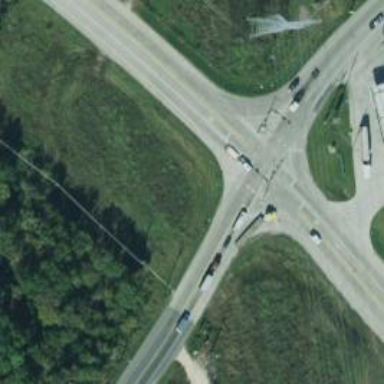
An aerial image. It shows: Secondary link road.